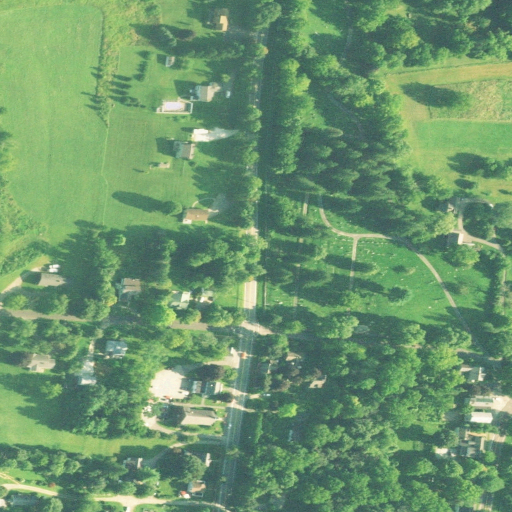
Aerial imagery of mountain in Connecticut named Cemetery Hill containing deciduous forest, pasture, open development, low intensity development, mixed forest, medium intensity development, and evergreen forest